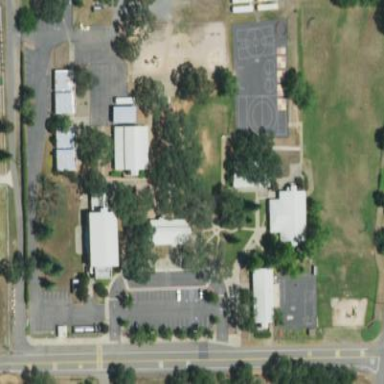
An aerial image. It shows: School.